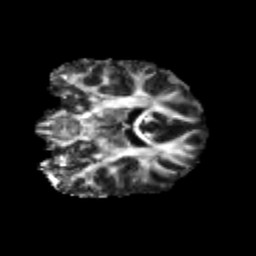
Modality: FA
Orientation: coronal
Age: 22
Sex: male
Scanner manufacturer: siemens
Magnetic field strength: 3 T
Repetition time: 3.5 s
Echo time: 0.113 s